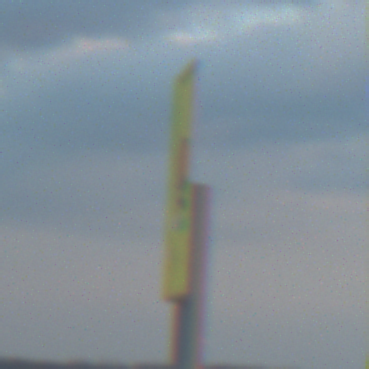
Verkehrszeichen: FahrzeugeMitWassergefaehrdenderLadungOhnePfeilsymbol
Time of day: SunriseSunset
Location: Outdoor (Beach)
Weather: PartlyCloudy
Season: NotSpecified
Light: Natural